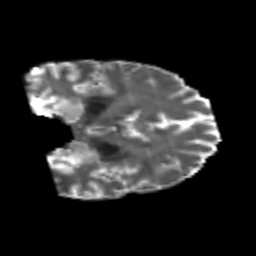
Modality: T2w
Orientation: coronal
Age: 31
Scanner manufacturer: philips
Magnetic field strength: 3 T
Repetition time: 8.662 s
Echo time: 0.1268 s